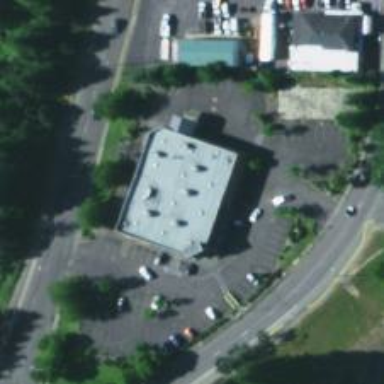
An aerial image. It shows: Pharmacy providing healthcare services.